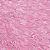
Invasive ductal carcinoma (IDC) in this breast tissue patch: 0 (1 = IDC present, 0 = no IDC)